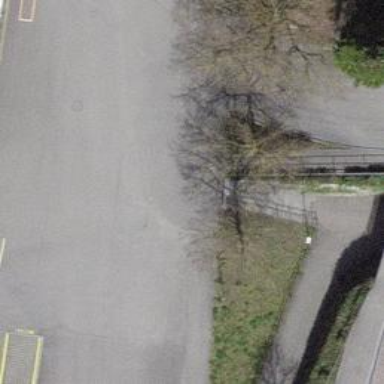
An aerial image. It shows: Paved steps on the road.